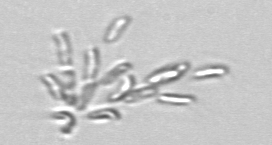
Label: Dinobryon